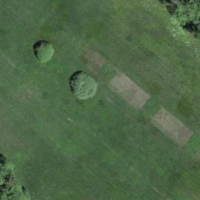
EUNIS habitat code: 23
Species observed at this site:
Alcedo atthis
Sylvia borin
Limosa limosa
Aegithalos caudatus
Sylvia atricapilla
Spinus spinus
Poecile palustris
Ischnura elegans
Larus michahellis
Ardea alba
Erithacus rubecula
Tringa glareola
Periparus ater
Tringa ochropus
Anas acuta
Himantopus himantopus
Cyanistes caeruleus
Chloris chloris
Larus canus
Hydroprogne caspia
Passer domesticus
Remiz pendulinus
Mareca penelope
Passer montanus
Calidris alpina
Spatula clypeata
Saxicola rubetra
Mareca strepera
Locustella naevia
Mergus merganser
Milvus milvus
Milvus migrans
Cinclus cinclus
Numenius phaeopus
Calopteryx splendens
Phylloscopus trochilus
Motacilla alba
Actitis hypoleucos
Oenanthe oenanthe
Anas crecca
Emberiza citrinella
Prunella modularis
Gallinago gallinago
Chroicocephalus ridibundus
Muscicapa striata
Phylloscopus collybita
Luscinia megarhynchos
Gallinula chloropus
Sitta europaea
Falco tinnunculus
Acrocephalus scirpaceus
Ficedula hypoleuca
Emberiza calandra
Acrocephalus arundinaceus
Acrocephalus schoenobaenus
Anas platyrhynchos
Alopochen aegyptiaca
Lanius excubitor
Aythya ferina
Acrocephalus palustris
Streptopelia decaocto
Ixobrychus minutus
Aythya fuligula
Lanius collurio
Aythya marila
Streptopelia turtur
Carduelis carduelis
Nycticorax nycticorax
Phalacrocorax carbo
Egretta garzetta
Mergellus albellus
Ciconia nigra
Ciconia ciconia
Corvus corone
Botaurus stellaris
Asio flammeus
Bucephala clangula
Cygnus columbianus
Hippolais icterina
Ardea purpurea
Cygnus olor
Gavia arctica
Gavia stellata
Cuculus canorus
Dryocopus martius
Phoenicurus ochruros
Certhia familiaris
Phoenicurus phoenicurus
Corvus corax
Riparia riparia
Mergus serrator
Sturnus vulgaris
Troglodytes troglodytes
Phalaropus fulicarius
Corvus frugilegus
Turdus merula
Circus aeruginosus
Tachymarptis melba
Hirundo rustica
Sterna hirundo
Turdus pilaris
Calidris pugnax
Delichon urbicum
Certhia brachydactyla
Tachybaptus ruficollis
Podiceps cristatus
Anthus trivialis
Turdus philomelos
Fulica atra
Podiceps auritus
Falco subbuteo
Anthus spinoletta
Dendrocopos major
Podiceps nigricollis
Falco peregrinus
Buteo buteo
Anthus pratensis
Turdus iliacus
Falco vespertinus
Alauda arvensis
Pica pica
Garrulus glandarius
Columba livia
Saxicola rubicola
Picus viridis
Charadrius hiaticula
Grus grus
Motacilla cinerea
Accipiter gentilis
Picus canus
Fringilla coelebs
Tadorna tadorna
Coloeus monedula
Columba palumbus
Chlidonias niger
Anser albifrons
Dryobates minor
Fringilla montifringilla
Parus major
Columba oenas
Anser anser
Ichthyaetus melanocephalus
Accipiter nisus